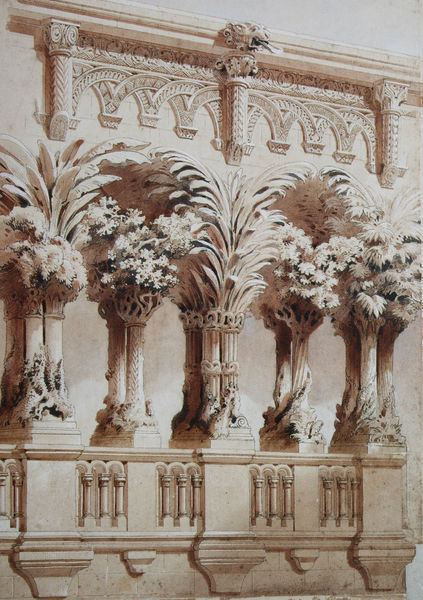
Titel: Unausgeführter Entwurf zu den Arkaden des Ritterhauses im Schloss Neuschwanstein
Künstler: Christian Jank
Schlagwörter: baum, blätter, kopf, schatten, weiß, bäume, blumen, holz, licht, marmor, schmuck, säulen, zeichnung, blüten, gebäude, beige, malerei, muster, ornament, wand, architektur, federn, sockel, stein, gräser, stamm, brüstung, büsche, pflanzen, rosa, wald, garten, skulptur, federbusch, balkon, relief, fassade, bündel, mauer, grafik, vegetation, pilaster, sepia, stämme, floral, ornamente, verzierung, geländer, palme, podest, foto, fotografie, bögen, gang, orient, balustrade, stich, altar, kapitelle, kapitell, wandschmuck, fries, sims, doppelsäulen, gesims, sandstein, bündelpfeiler, verschlungen, fresken, urwald, palmen, löwe, islam, verzierungen, wiederholung, spriessen, podeste, dachgesims, ballustraden, gleich, freske, blüen, pflaanzen, paalmeten, federb+sche, abwechslung